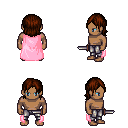
a pixel art fantasy rpg character, male body template, human, dark skin, pink cape, metal pants, brown long bangs hairstyle, dagger, four views (front, back, left, right), 2x2 character sprite sheet, small pixel art, hard edges, no anti-aliasing